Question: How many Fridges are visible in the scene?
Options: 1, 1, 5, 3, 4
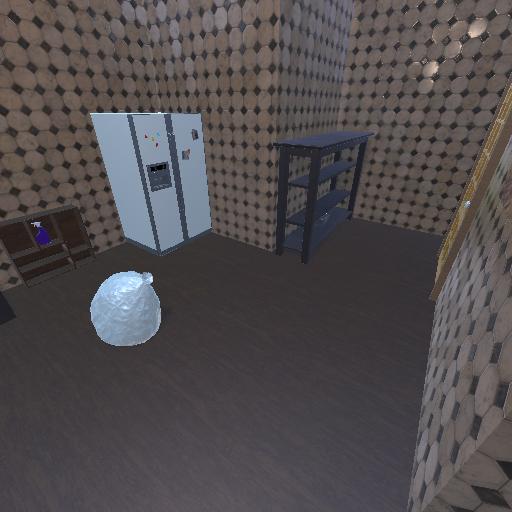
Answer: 1